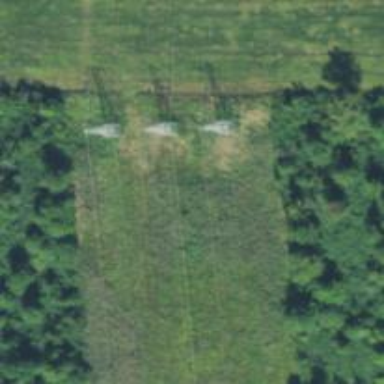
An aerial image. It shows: Lattice structure tower used for power distribution.